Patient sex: F
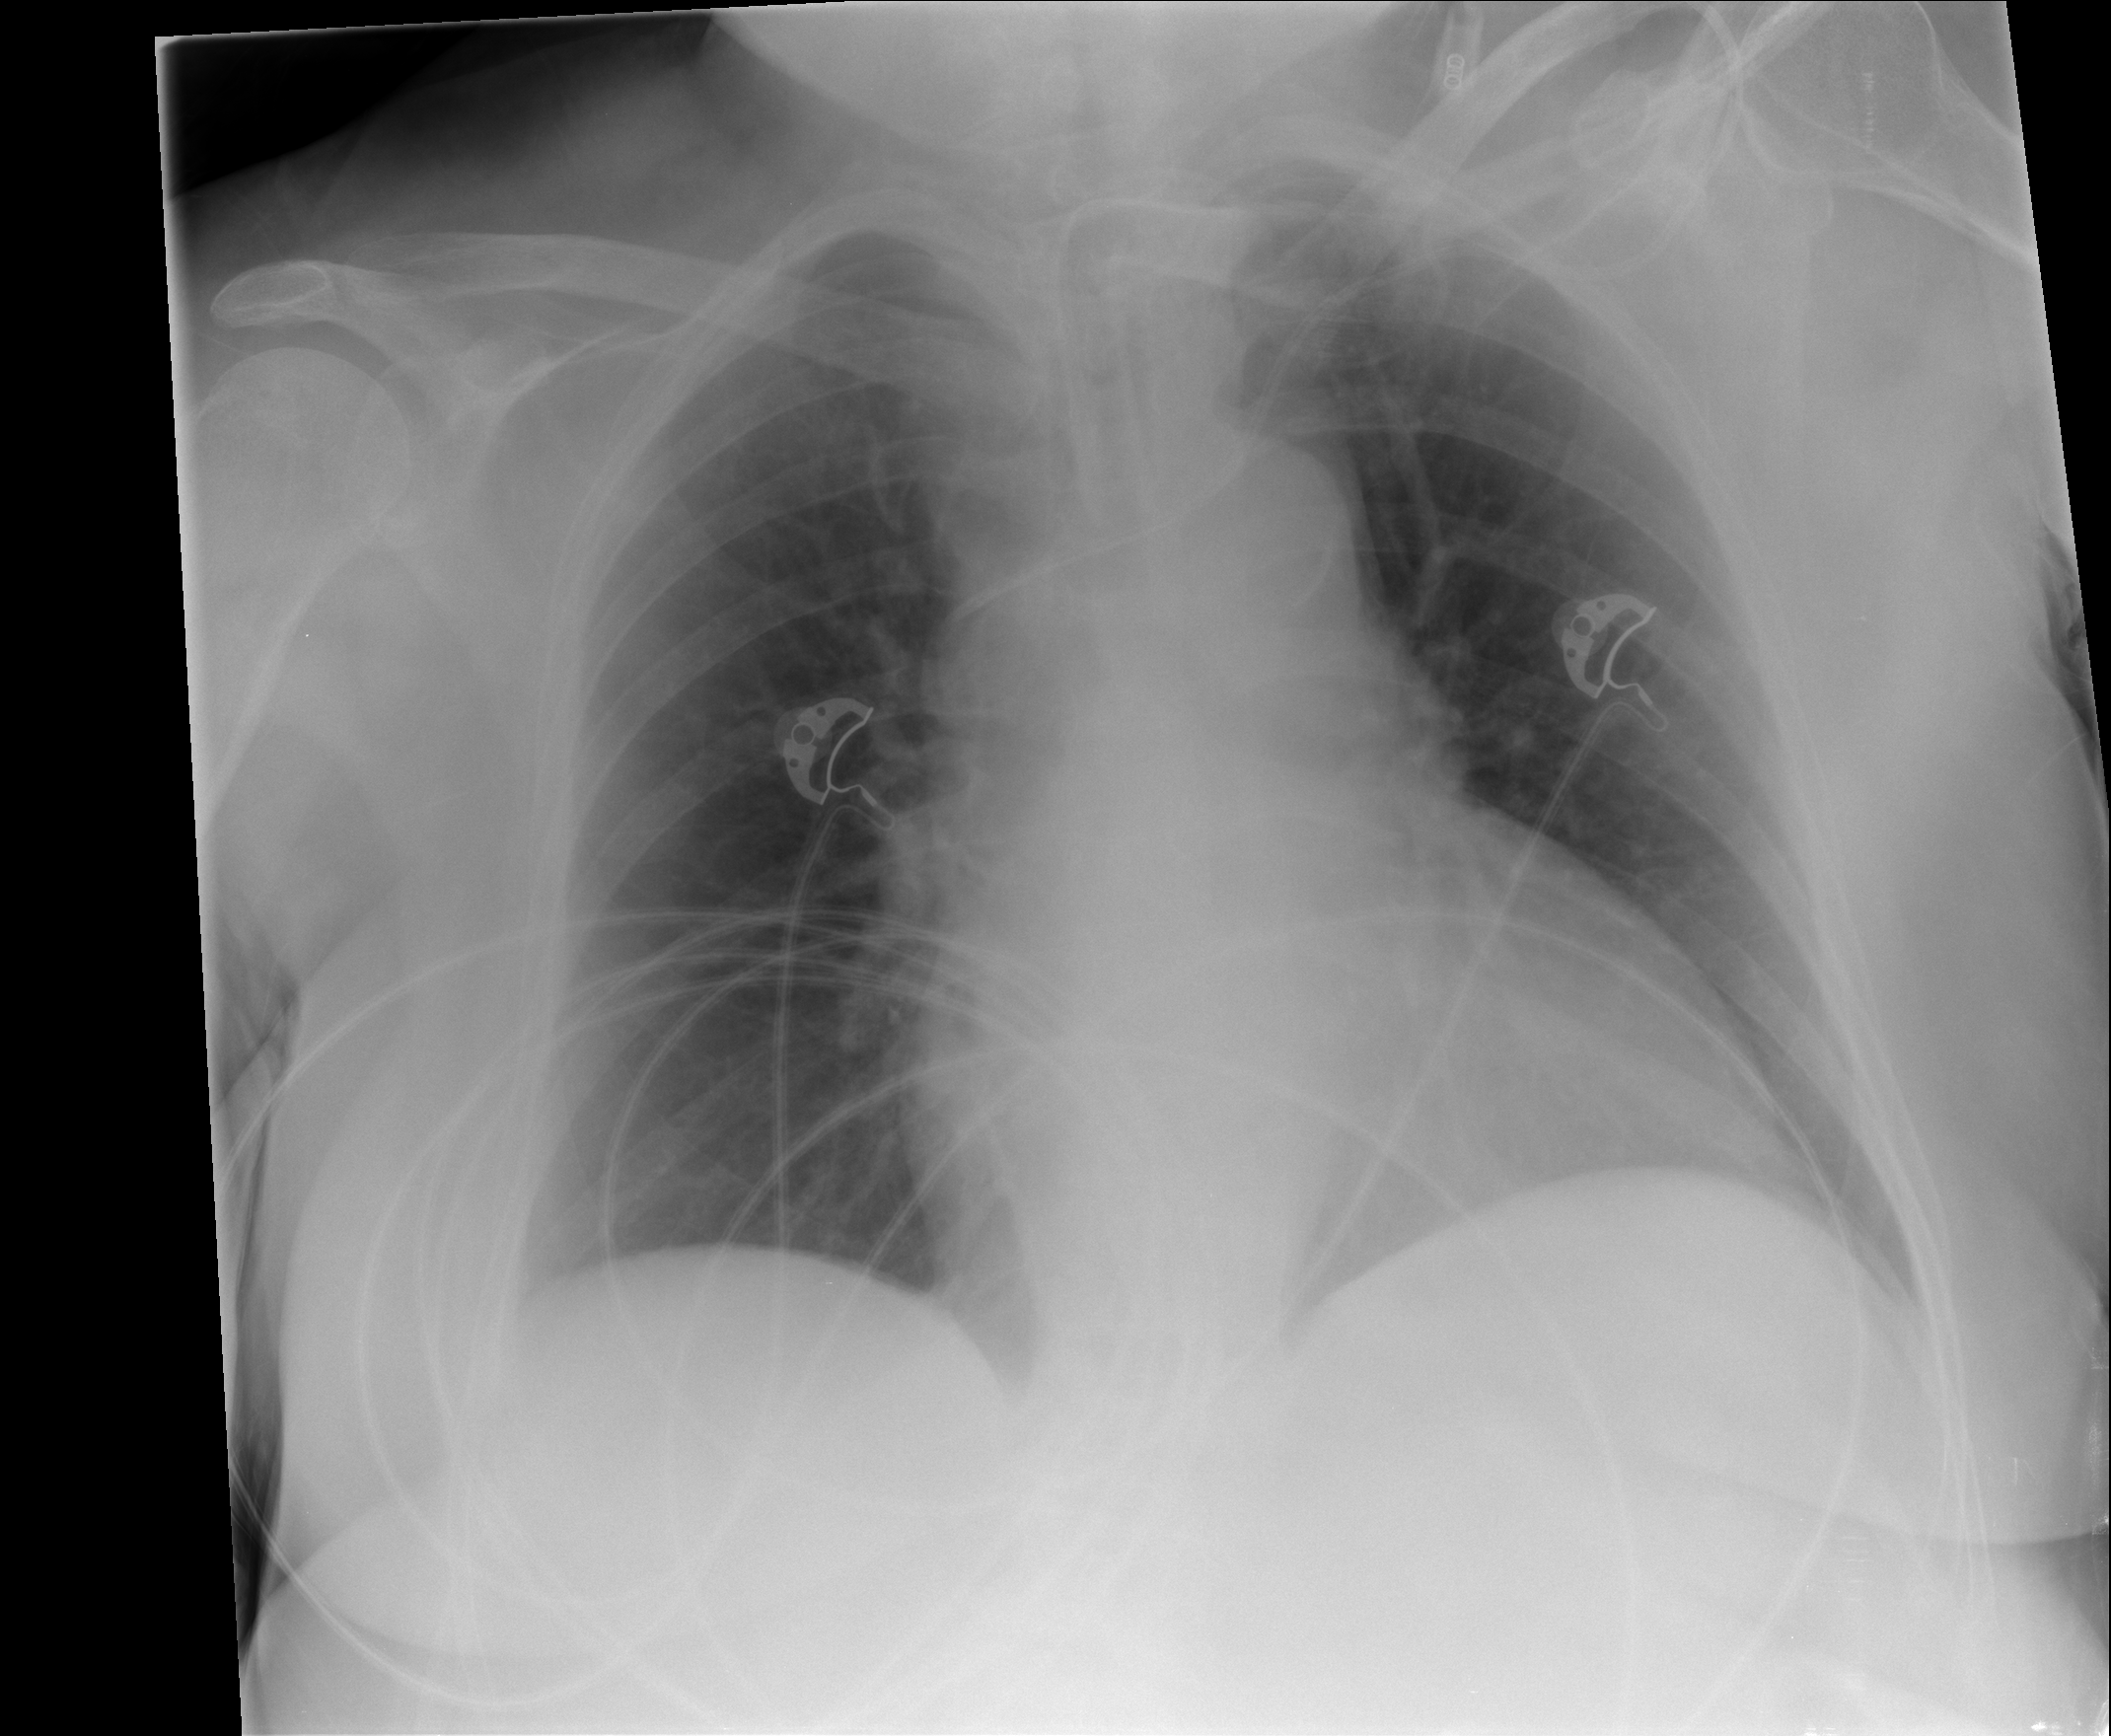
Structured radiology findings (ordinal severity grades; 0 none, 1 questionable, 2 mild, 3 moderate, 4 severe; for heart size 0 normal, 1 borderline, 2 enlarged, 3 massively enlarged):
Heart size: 2
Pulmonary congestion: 2
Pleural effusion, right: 2
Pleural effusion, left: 2
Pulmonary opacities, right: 0
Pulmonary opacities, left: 2
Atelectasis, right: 1
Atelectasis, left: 2